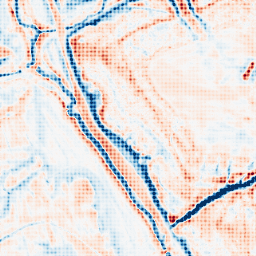
Category: edge_preserving
Decomposition family: bilateral
Decomposition parameters: d: 21
sigma_color: 25
sigma_space: 100
Upsampling method: sinc_blackman
Upsampling parameters: scale: 4
kernel_size: 4
Upsampling scale: 4